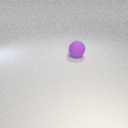
large purple rubber sphere